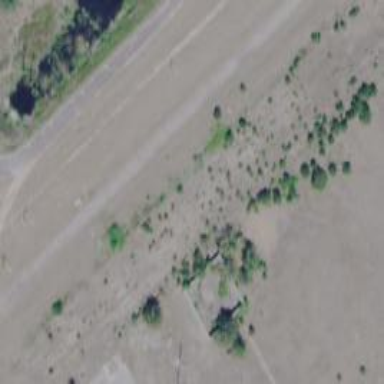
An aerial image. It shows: Abandoned spur railway.